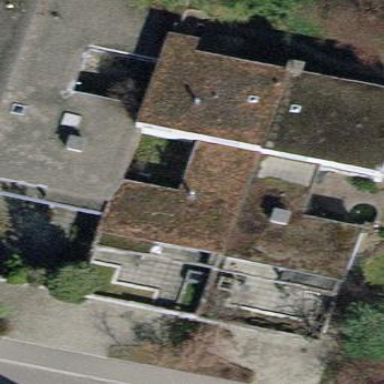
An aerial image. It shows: Terrace building.